Field crop: maize
Growth stage: 1
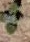
Species: chenopodium